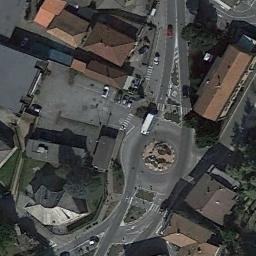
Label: roundabout